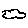
Label: cloud